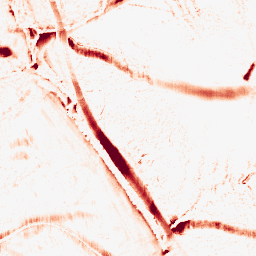
Category: morphological
Decomposition family: morphological_ellipse
Decomposition parameters: operation: opening
width: 20
height: 10
Upsampling method: quadratic
Upsampling parameters: scale: 8
Upsampling scale: 8